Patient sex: F
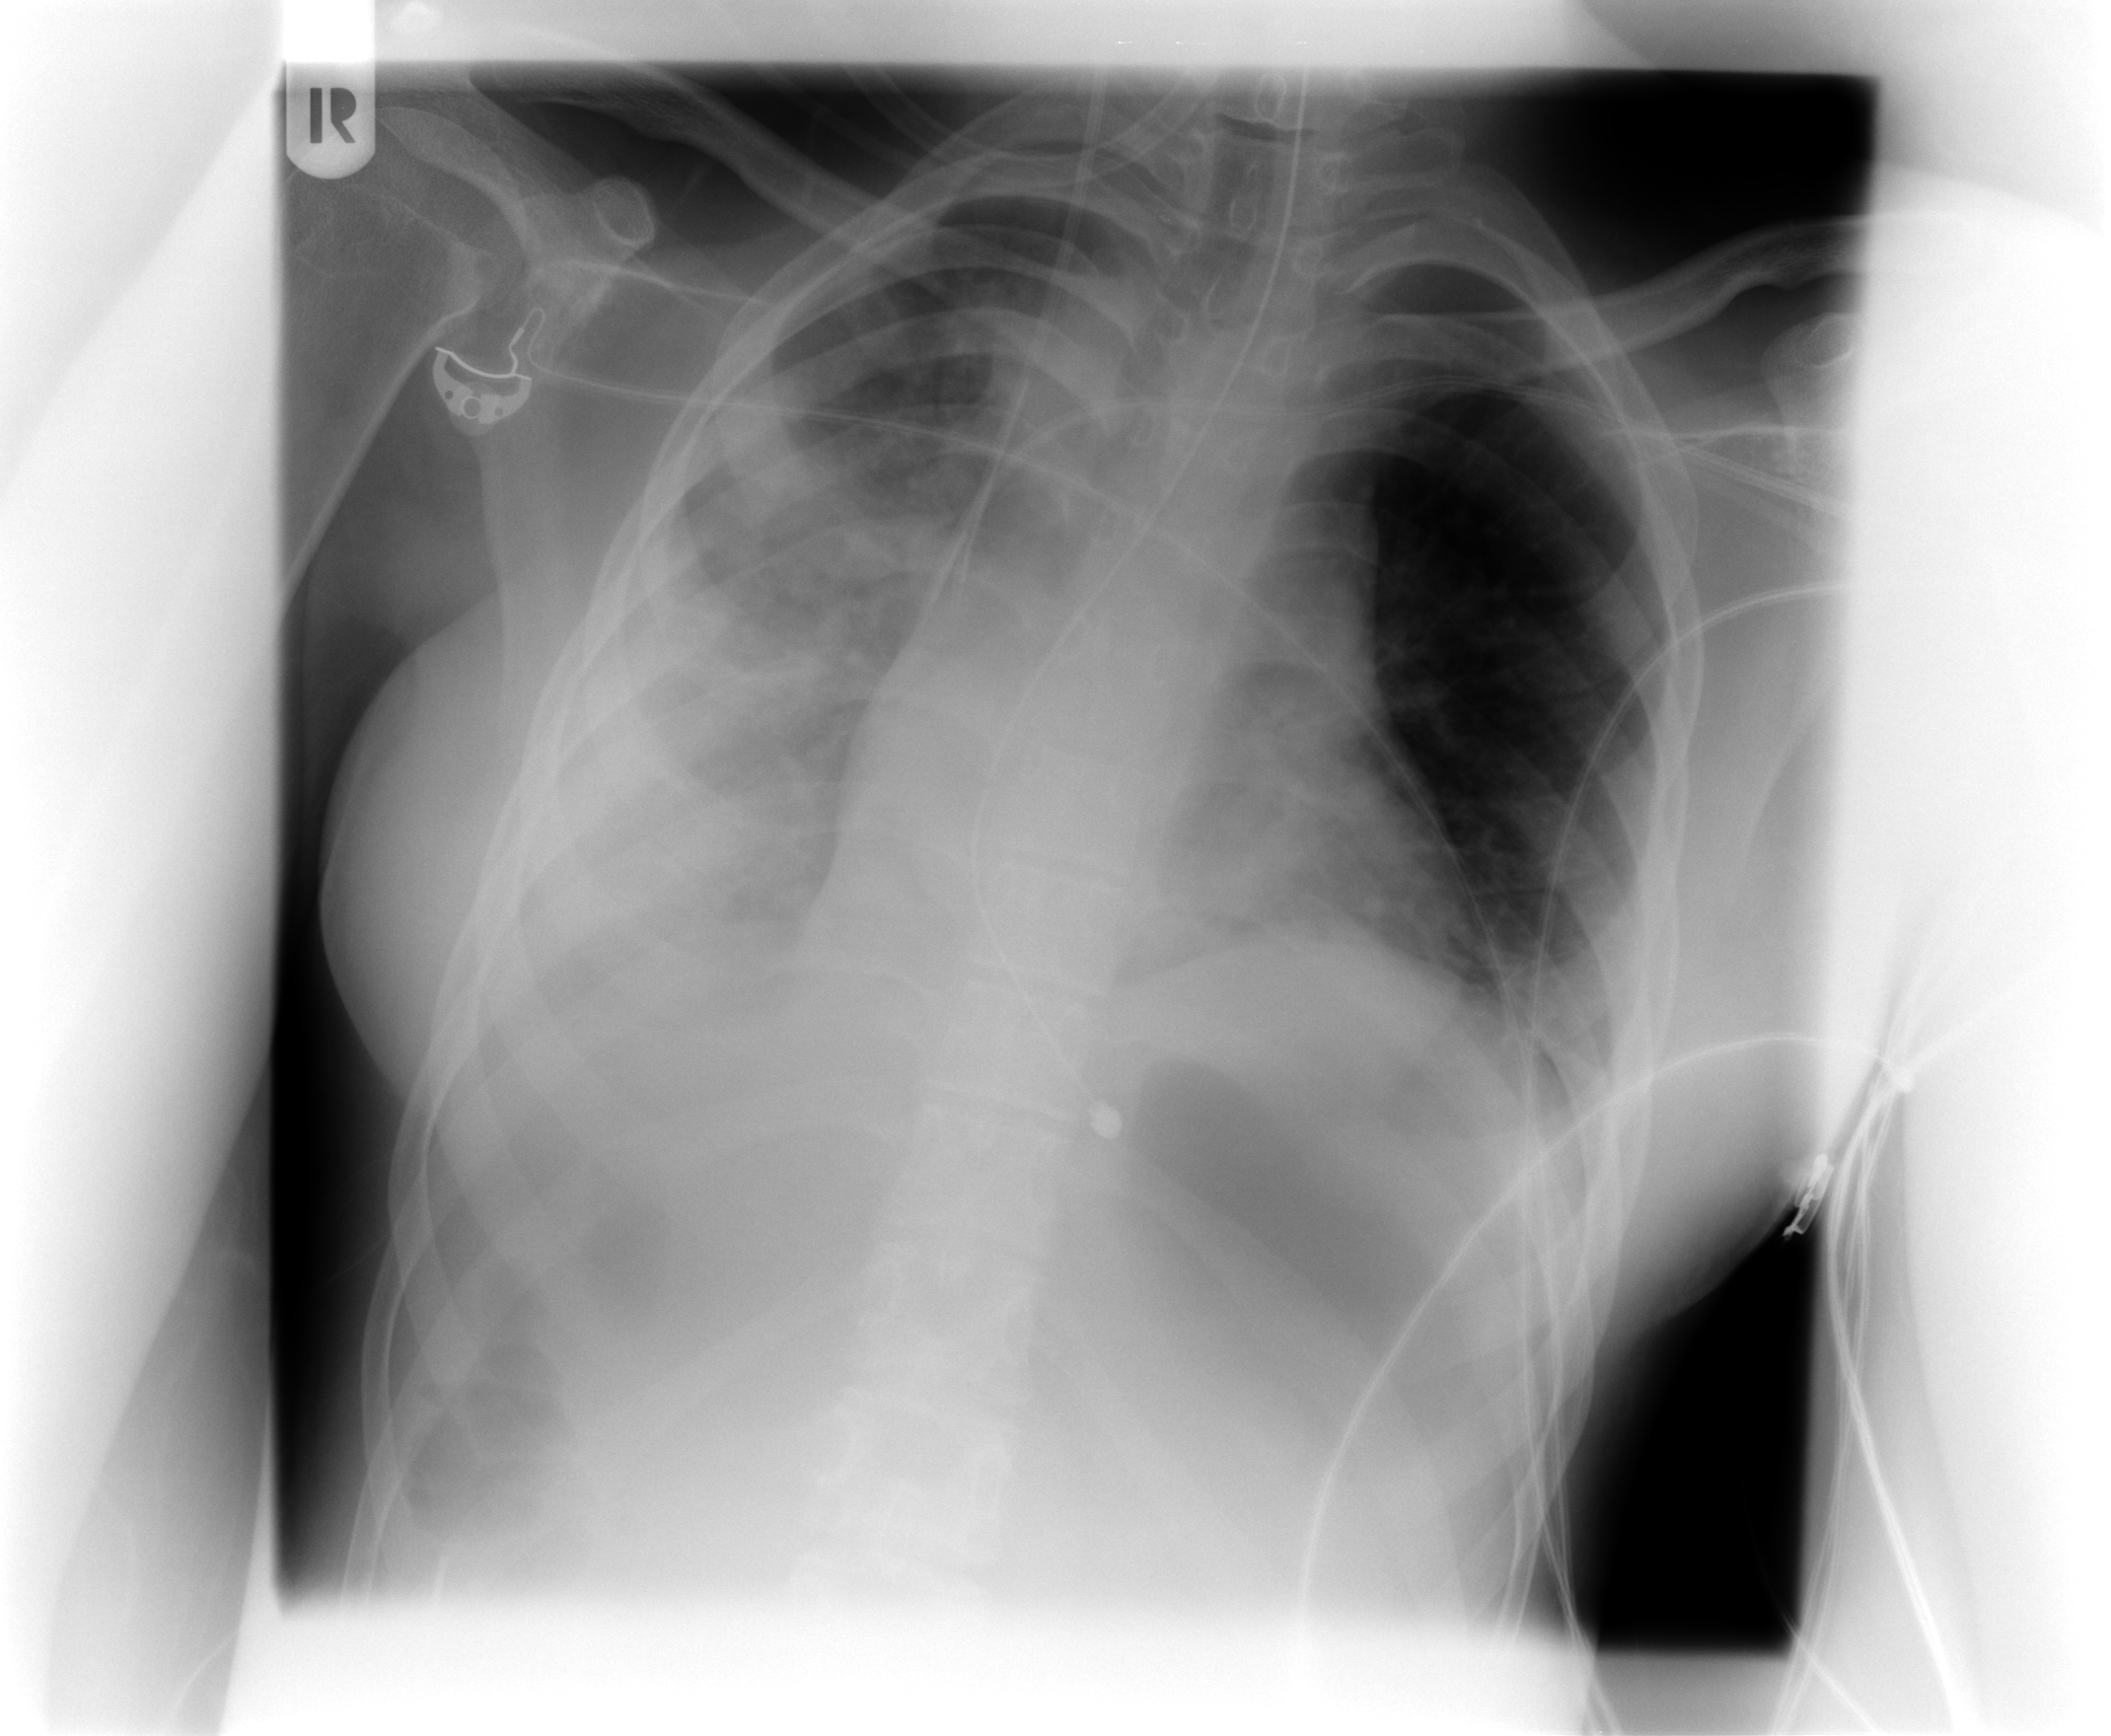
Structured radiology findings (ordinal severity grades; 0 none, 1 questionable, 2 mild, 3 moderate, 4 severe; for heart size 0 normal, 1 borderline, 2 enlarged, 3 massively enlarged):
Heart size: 0
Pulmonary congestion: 1
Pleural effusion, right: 2
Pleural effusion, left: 1
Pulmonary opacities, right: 3
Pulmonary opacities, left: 0
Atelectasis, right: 3
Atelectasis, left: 1